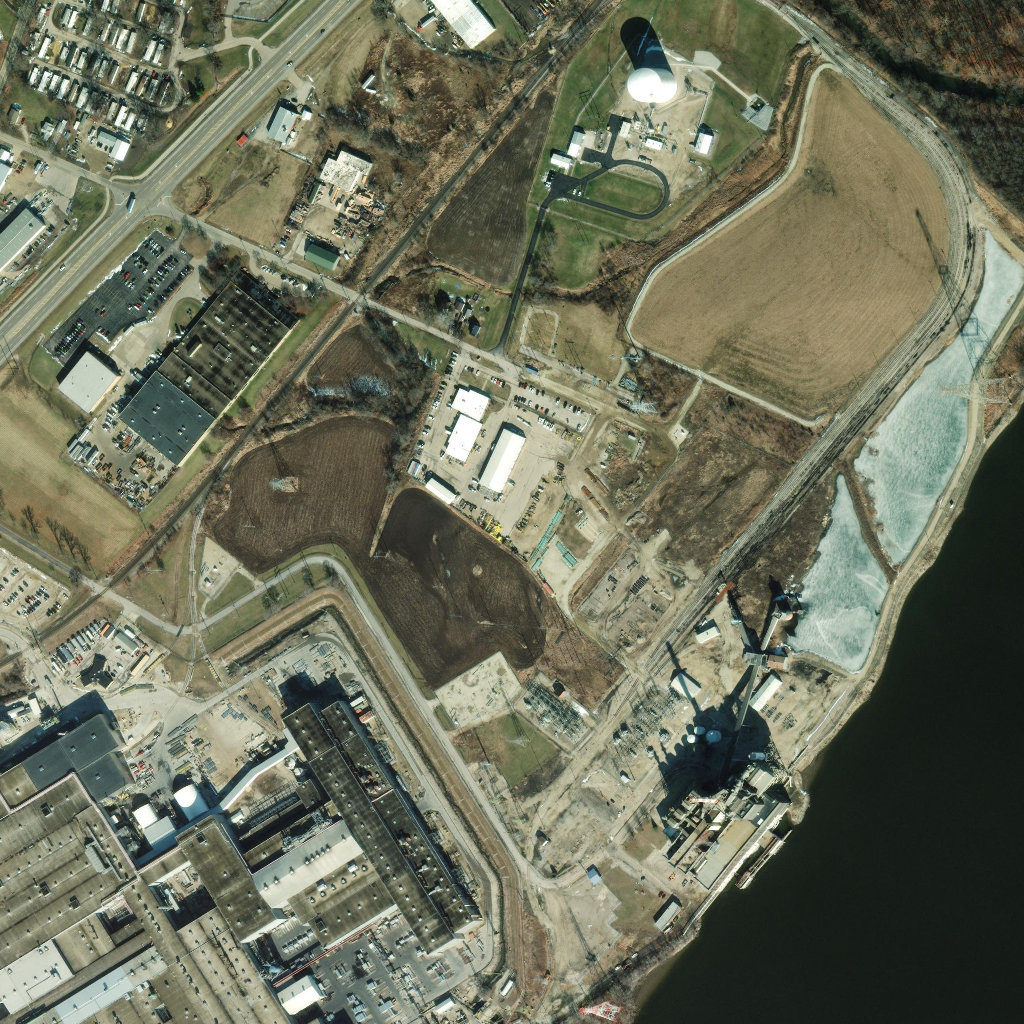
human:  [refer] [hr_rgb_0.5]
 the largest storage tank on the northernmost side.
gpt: <box>[[60, 6, 65, 10, 0]]</box>